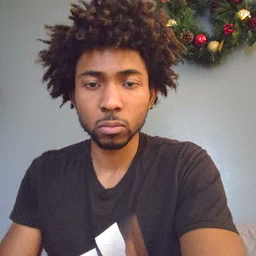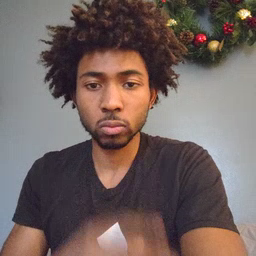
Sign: talk